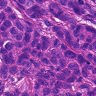
Metastatic tissue present: yes